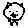
Label: triangle